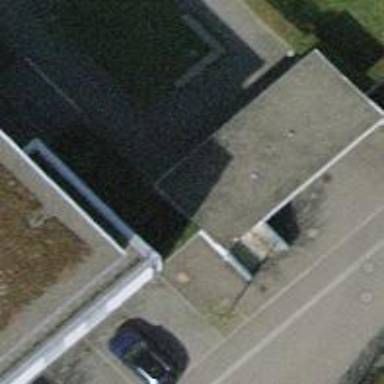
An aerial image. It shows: Set of steps on the road.